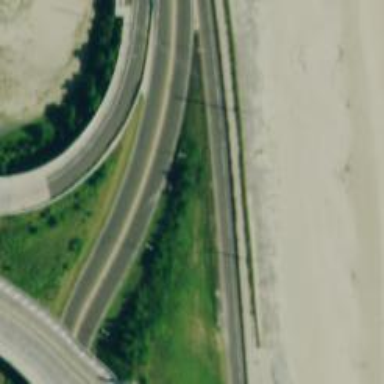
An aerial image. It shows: Trunk link highway.